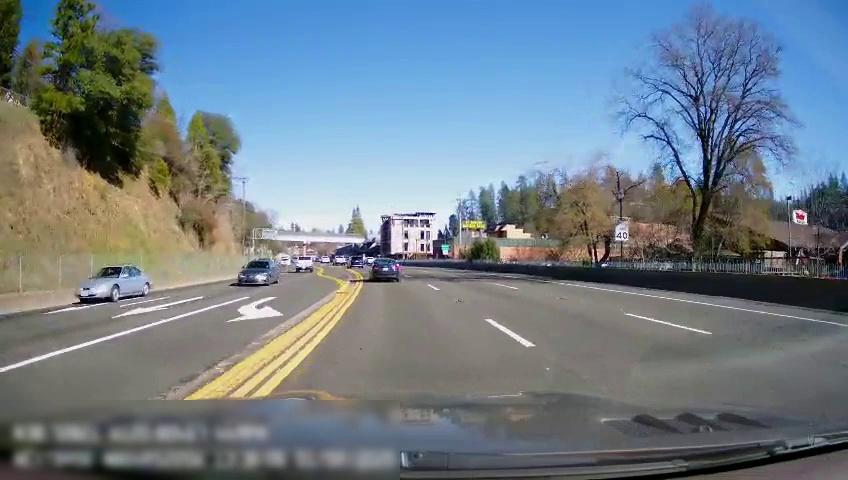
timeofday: Day
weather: Sunny
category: Drivable Space
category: Drivable Space
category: Vehicles | Car
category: Vehicles | Truck
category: Vehicles | SUV
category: Vehicles | Truck
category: Vehicles | Truck
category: Vehicles | Car
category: Vehicles | Car
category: Vehicles | SUV
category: Lanes | Current Lane
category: Lanes | Current Lane
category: Lanes | Alternate Lane
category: Lanes | Alternate Lane
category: Lanes | Opposite Lane
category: Lanes | Opposite Lane
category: Lanes | Opposite Lane
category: Traffic | Signs